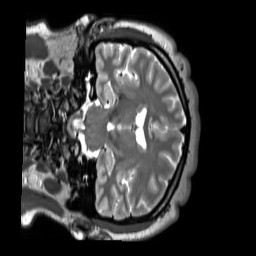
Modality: T2w
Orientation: coronal
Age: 32
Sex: male
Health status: ill
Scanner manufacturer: siemens
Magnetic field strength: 3 T
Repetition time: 2.8 s
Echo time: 0.326 s